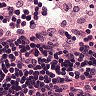
Metastatic tissue present: no